Question: Gone through many websites before posting my question. Please help. I am currently working on enterprise application. I want to design my application with all the new UI. Some tab views are required for me in my app to show different types of invoices. I would like to have the tab view exactly as the below shown screenshot. Of course this is an ios screenshot but i want that in android. Thanks in advance.
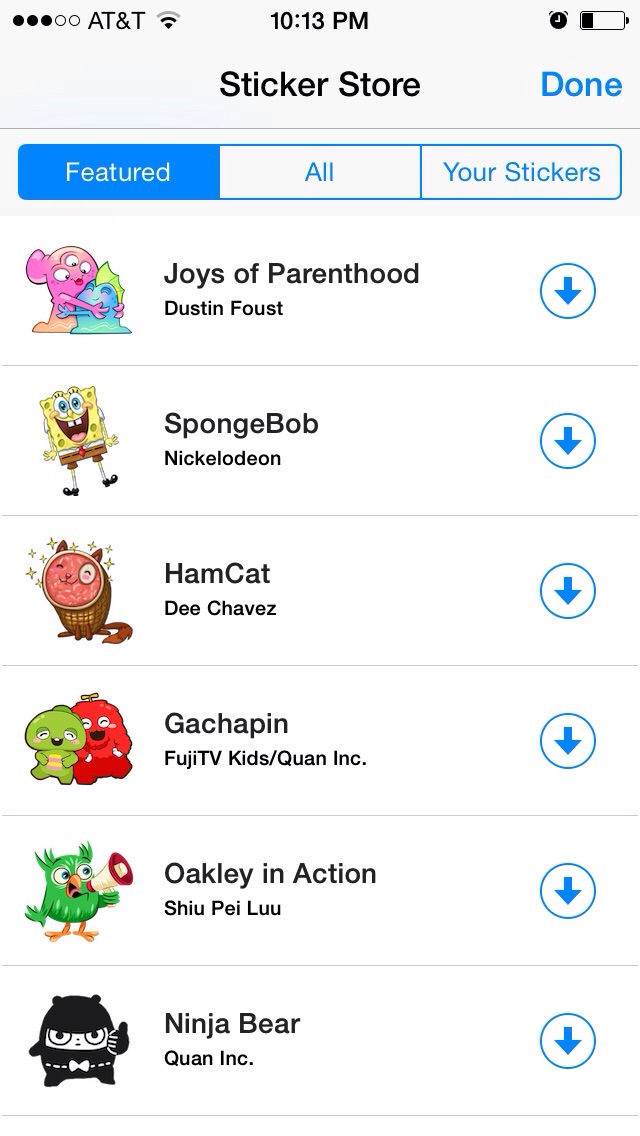
Answer: you can custom.
<URL>
'''
//Set the pager with an adapter
ViewPager pager = (ViewPager)findViewById(R.id.pager);
pager.setAdapter(new TestAdapter(getSupportFragmentManager()));
//Bind the title indicator to the adapter
TitlePageIndicator titleIndicator = (TitlePageIndicator)findViewById(R.id.titles);
titleIndicator.setViewPager(pager);
'''
With, view pager call Fragment detail.